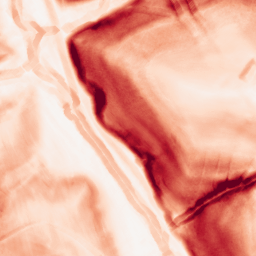
Category: morphological
Decomposition family: morphological_gradient
Decomposition parameters: size: 5
shape: diamond
Upsampling method: sinc_blackman
Upsampling parameters: scale: 2
kernel_size: 8
Upsampling scale: 2